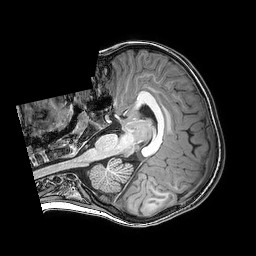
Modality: T1w
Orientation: axial
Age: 6
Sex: male
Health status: healthy